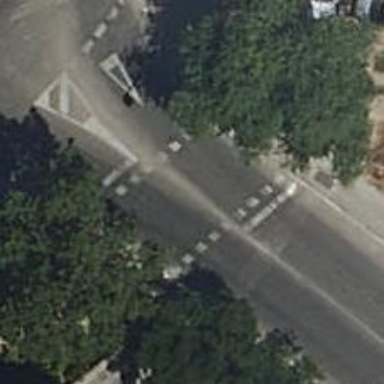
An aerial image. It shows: Road with traffic signals at the crossing.